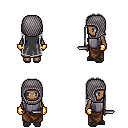
a pixel art fantasy rpg character, female body template, human, dark skin, steel chest armor, robe skirt, gray extra-long hairstyle, chain hood, gold gloves, gray slippers, dagger, four views (front, back, left, right), 2x2 character sprite sheet, small pixel art, hard edges, no anti-aliasing